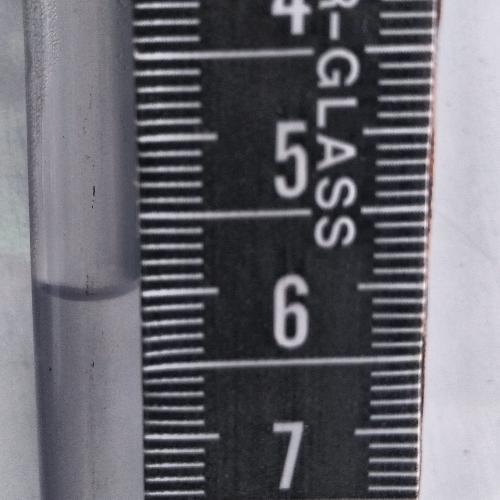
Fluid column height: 6.0 cm